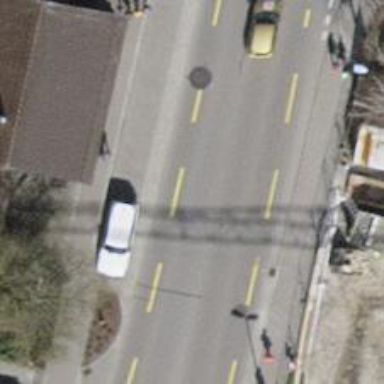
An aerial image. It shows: Tertiary road with asphalt surface and designated cycle lane.